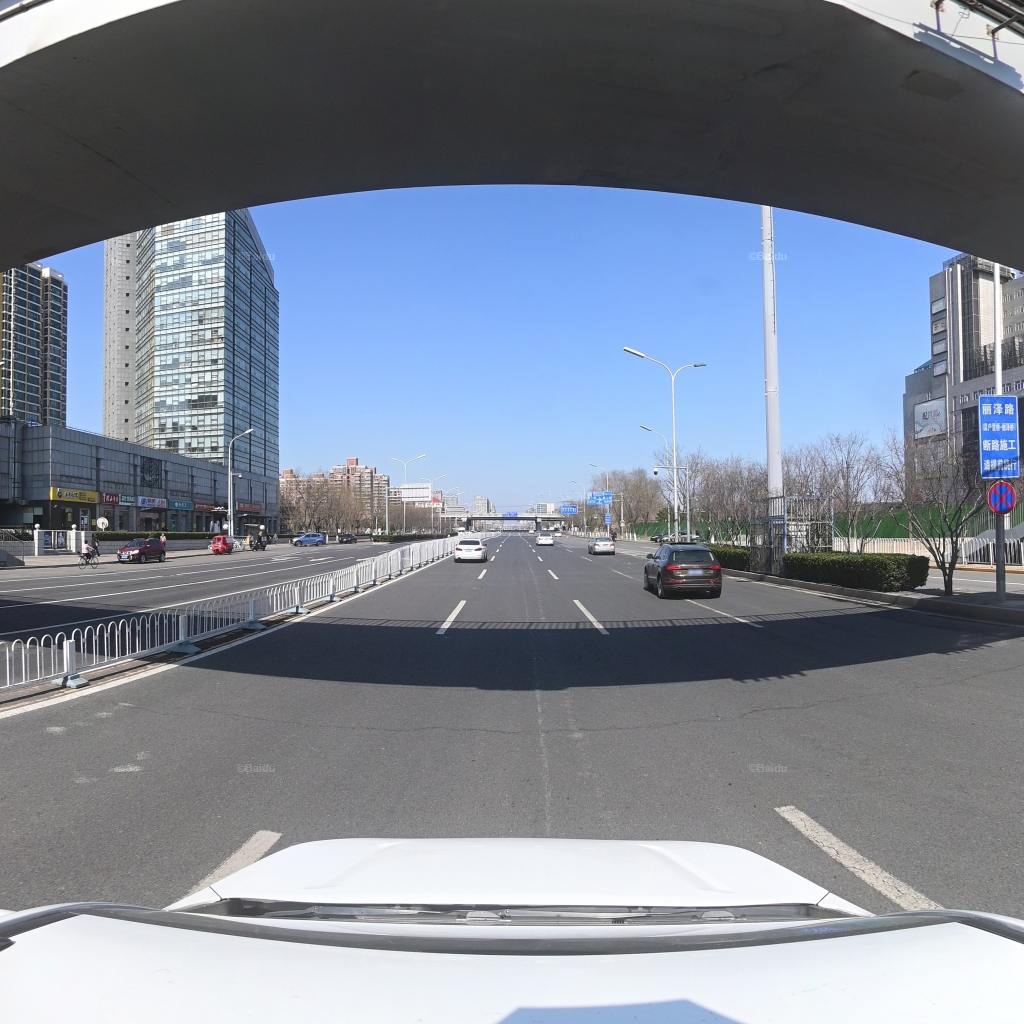
Region: Fengtai
Road damage annotations: transverse crack